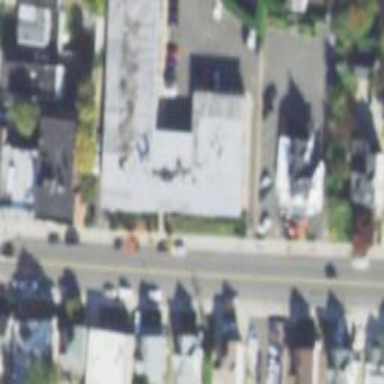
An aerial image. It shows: Commercial building.